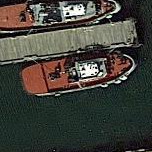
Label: civil